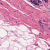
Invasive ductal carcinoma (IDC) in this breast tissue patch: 0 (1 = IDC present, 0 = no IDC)